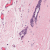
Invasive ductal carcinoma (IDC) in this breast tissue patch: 0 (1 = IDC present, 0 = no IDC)